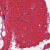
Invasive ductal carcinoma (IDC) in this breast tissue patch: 0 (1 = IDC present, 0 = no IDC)